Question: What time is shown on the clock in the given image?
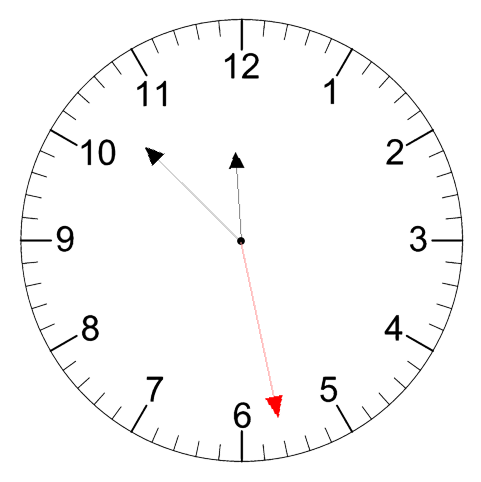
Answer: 11:52:28